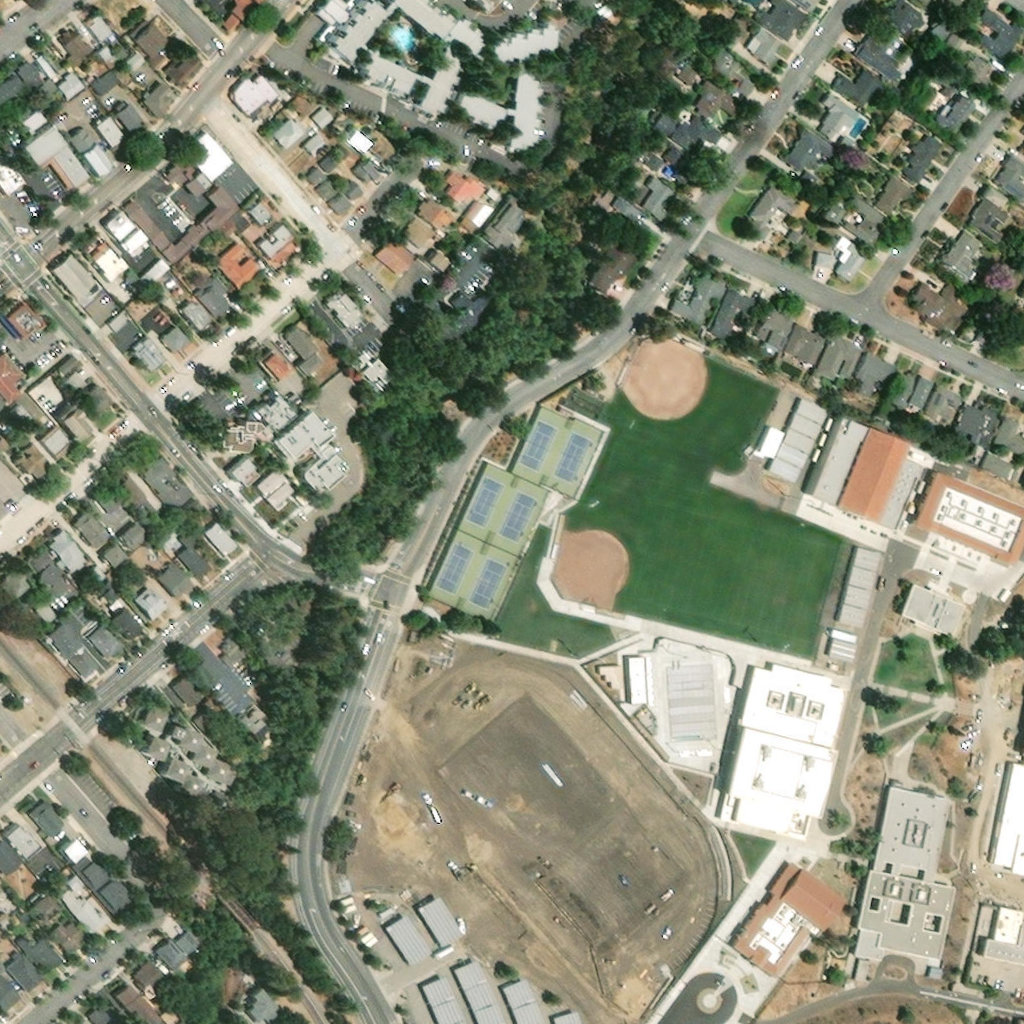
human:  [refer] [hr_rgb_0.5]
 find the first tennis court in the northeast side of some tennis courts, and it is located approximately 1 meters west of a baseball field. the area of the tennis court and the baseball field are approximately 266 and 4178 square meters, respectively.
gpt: <box>[[54, 41, 58, 47, 0]]</box>